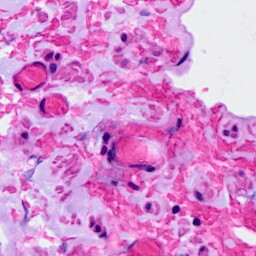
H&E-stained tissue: Ovarian